Question: I want my app to read the data within all keys from Firebase Database.
Here is a snapshot of my Database
.
The keys under app_name represent a user and all keys within the user key have some data within them. I need to be able to read the data from within each such user key (as in reading all data except the data that I add). I obviously don't know the key of all users and also that list can be extended or minimized later. The only level I can access by using 'FirebaseDatabase.getInstance.getReference.child(string)' is under the app name. Is there a way to read data within the keys inside each user key and display the content in the form of a or ?
EDIT: Here are some of the things I have tried
'''
public class FeedFragment extends Fragment {
//Firebase instance variables
private FirebaseDatabase mFirebaseDatabase;
private DatabaseReference mQuestionDatabaseReference;
private ChildEventListener mChildEventListener;
private FirebaseUser user = FirebaseAuth.getInstance().getCurrentUser();
'''
Attempt 1:
'''
FirebaseRecyclerAdapter mAdapter;
public FeedFragment() {
//empty constructor
}
@Override
public View onCreateView(LayoutInflater inflater, ViewGroup container, Bundle savedInstanceState) {
mFirebaseDatabase = FirebaseDatabase.getInstance();
mQuestionDatabaseReference = mFirebaseDatabase.getReference();
// Inflate the layout for this fragment
View rootView = inflater.inflate(R.layout.fragment_feed, container, false);
RecyclerView recycler = (RecyclerView) rootView.findViewById(R.id.feed_view_list);
recycler.setHasFixedSize(false);
recycler.setLayoutManager(new LinearLayoutManager(getActivity()));
mAdapter = new FirebaseRecyclerAdapter<DataGetter, StatsViewHolder>(DataGetter.class, 0, StatsViewHolder.class, mQuestionDatabaseReference) {
@Override
public void populateViewHolder(FeedViewHolder viewHolder, DataGetter feedDisplay, int position) {
int layout = getItemViewType(position);
if (layout == R.layout.binary_feed) {
viewHolder.setQuestionTextBin(textDisplay.getQuestionText());
viewHolder.setbOption1(textDisplay.getOption1());
viewHolder.setbOption2(textDisplay.getOption2());
}
else if (layout == R.layout.rating_feed) {
viewHolder.setQuestionTextRat(textDisplay.getQuestionText());
}
else {
viewHolder.setQuestionTextMul(textDisplay.getQuestionText());
viewHolder.setmOption1(textDisplay.getOption1());
viewHolder.setmOption2(textDisplay.getOption2());
viewHolder.setmOption3(textDisplay.getOption3());
if (textDisplay.getNoOfOptions() >= 4) {
viewHolder.setmOption4(textDisplay.getOption4());
}
if (textDisplay.getNoOfOptions() == 5) {
viewHolder.setmOption5(textDisplay.getOption5());
}
}
}
@Override
public int getItemViewType(int position)
{
int view;
if(getItem(position).getQuestionType() == MainActivity.BINARY){
view = R.layout.binary_feed;
}
else if(getItem(position).getQuestionType() == MainActivity.RATING) {
view = R.layout.rating_feed;
}
else //if(getItem(position).getQuestionType() == MainActivity.MULTIPLE)
{
view = R.layout.multiple_feed;
}
return view;
}
};
recycler.setAdapter(mAdapter);
return rootView;
}
@Override
public void onDestroy()
{
super.onDestroy();
mAdapter.cleanup();
}
'''
Attempt 2:
'''
FirebaseIndexRecyclerAdapter mAdapter;
public FeedFragment() {
// empty constructor
}
@Override
public View onCreateView(LayoutInflater inflater, ViewGroup container, Bundle savedInstanceState) {
mFirebaseDatabase = FirebaseDatabase.getInstance();
mQuestionDatabaseReference = mFirebaseDatabase.getReference();
// Inflate the layout for this fragment
View rootView = inflater.inflate(R.layout.fragment_feed, container, false);
RecyclerView recycler = (RecyclerView) rootView.findViewById(R.id.feed_view_list);
recycler.setHasFixedSize(false);
recycler.setLayoutManager(new LinearLayoutManager(getActivity()));
//attempt -> from Firebase documentation, loop over all data
final Query feedQuery = mQuestionDatabaseReference;
ArrayList<DataSnapshot> feedListData = new ArrayList<DataSnapshot>();
feedQuery.addValueEventListener(new ValueEventListener() {
@Override
public void onDataChange(DataSnapshot dataSnapshot) {
int i = 0;
for (DataSnapshot postSnapshot: dataSnapshot.getChildren()) {
ArrayList.add(postSnapshot);
}
}
@Override
public void onCancelled(DatabaseError databaseError) {
// Getting Post failed, log a message
Log.w(TAG, "loadPost:onCancelled", databaseError.toException());
// ...
}
});
mAdapter = new FirebaseIndexRecyclerAdapter<DataGetter, FeedViewHolder>(DataGetter.class, 0, FeedViewHolder.class,
feedQuery,mQuestionDatabaseReference) {
//remaining code is same as attempt 1
}
'''
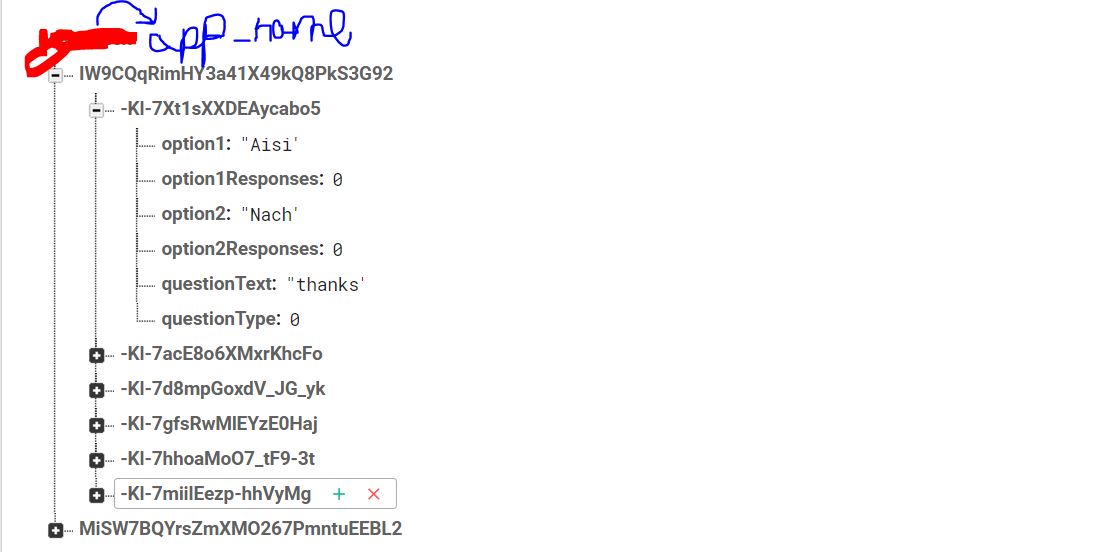
Answer: In the above code, adding 'ValueAddedListener' sets value within postSnapshot to keys like Ki-7Xt.. Adding another loop to iterate through 'postSnapshot.getChildren()' will give the necessary "inner data".
'''
//a custom adapter extended from ArrayAdapter
FeedAdapter feedAdapter;
feedQuery.addValueEventListener(new ValueEventListener() {
@Override
public void onDataChange(DataSnapshot dataSnapshot) {
int i = 0;
for (DataSnapshot postSnapshot: dataSnapshot.getChildren()) {
/*One way to exclude some data is to ignore it whenever it
*appears and take action for the others. The same approach
*has been taken here in the if condition*/
if(postSnapshot.getKey().compareTo(user.getUid())!=0) {
//The inner loop to read data from the final desired location
for (DataSnapshot data : postSnapshot.getChildren()) {
DataGetter dataGetter = data.getValue(DataGetter.class);
//adding incoming data to adapter
feedAdapter.add(dataGetter);
}
}
}
}
@Override
public void onCancelled(DatabaseError databaseError) {
//Getting values failed
Log.i(TAG, "loadPost:onCancelled", databaseError.toException());
//...
}
});
'''
Thanks @FrankvanPuffelen for the explanation you gave in your last 2 comments.